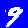
Digit: 9